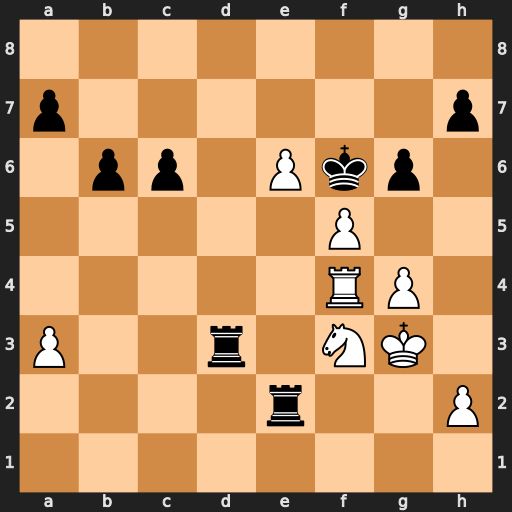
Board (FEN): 8/p6p/1pp1Pkp1/5P2/5RP1/P2r1NK1/4r2P/8
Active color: w
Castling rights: -
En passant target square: -
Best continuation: g5+ Kg7 f6+ Kf8 e7+